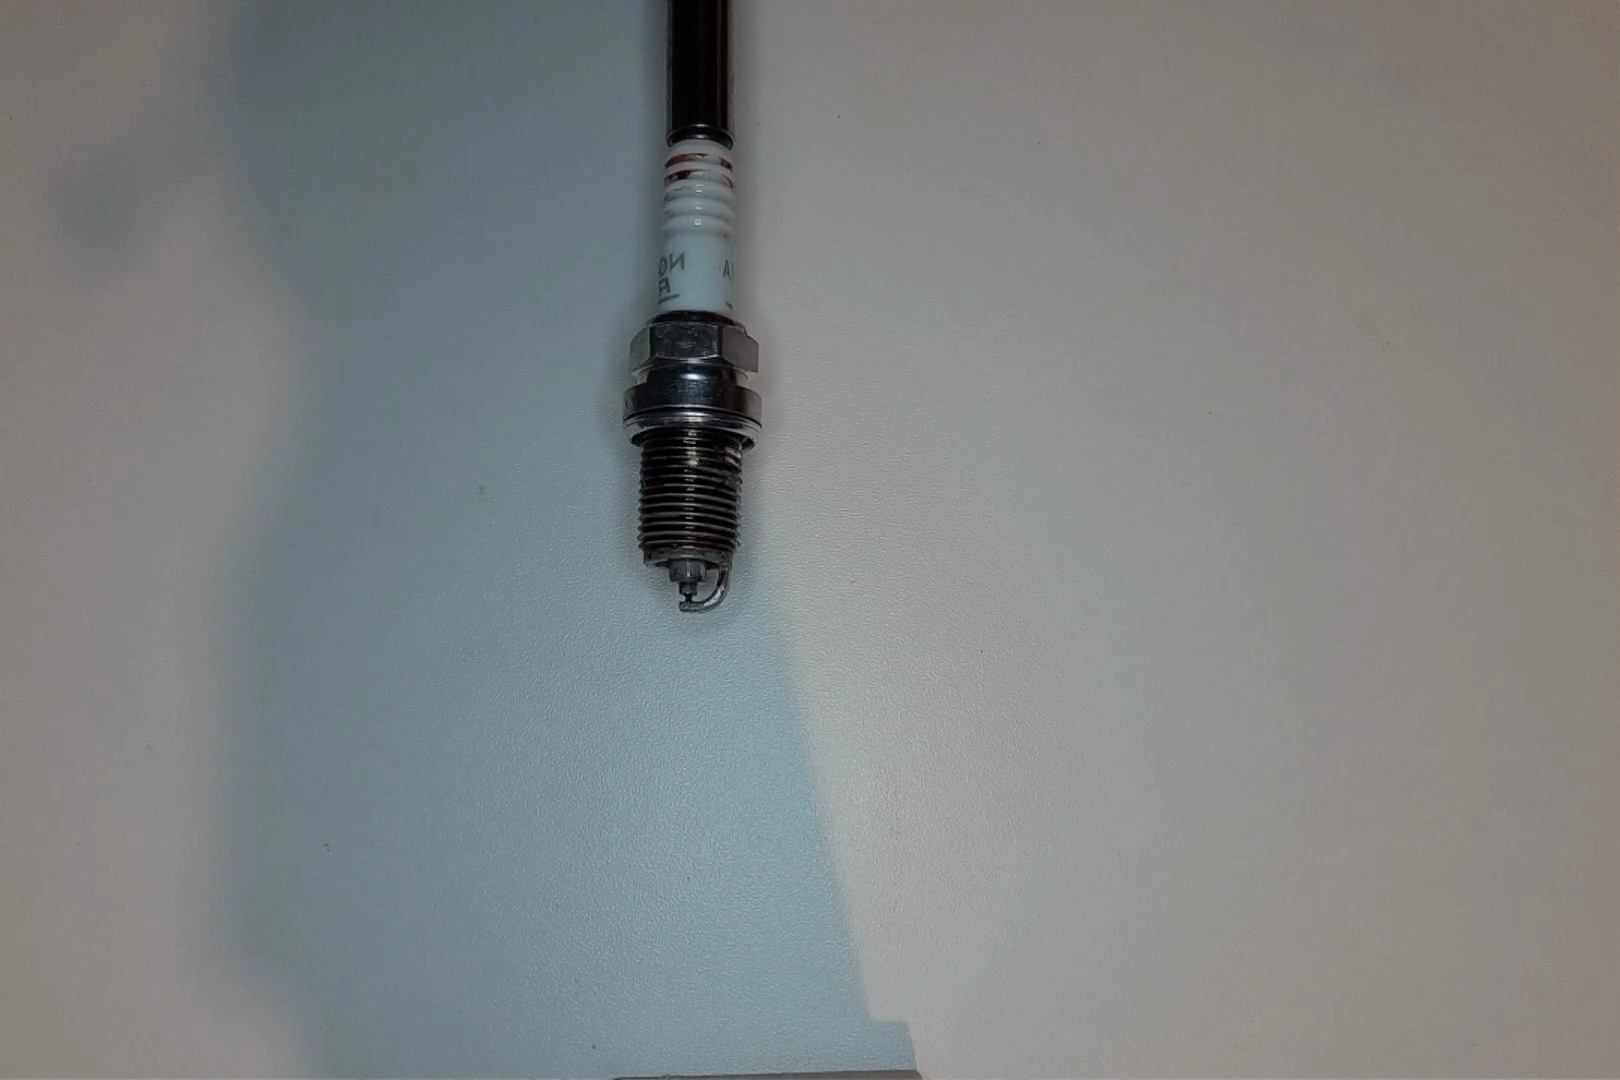
Label: anomaly